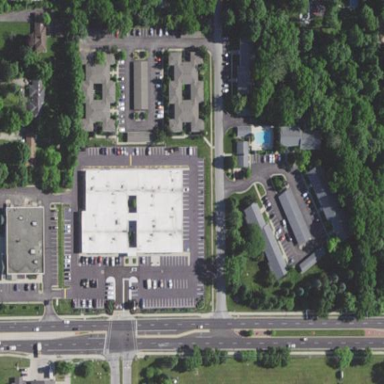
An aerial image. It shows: Retail area.